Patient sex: F
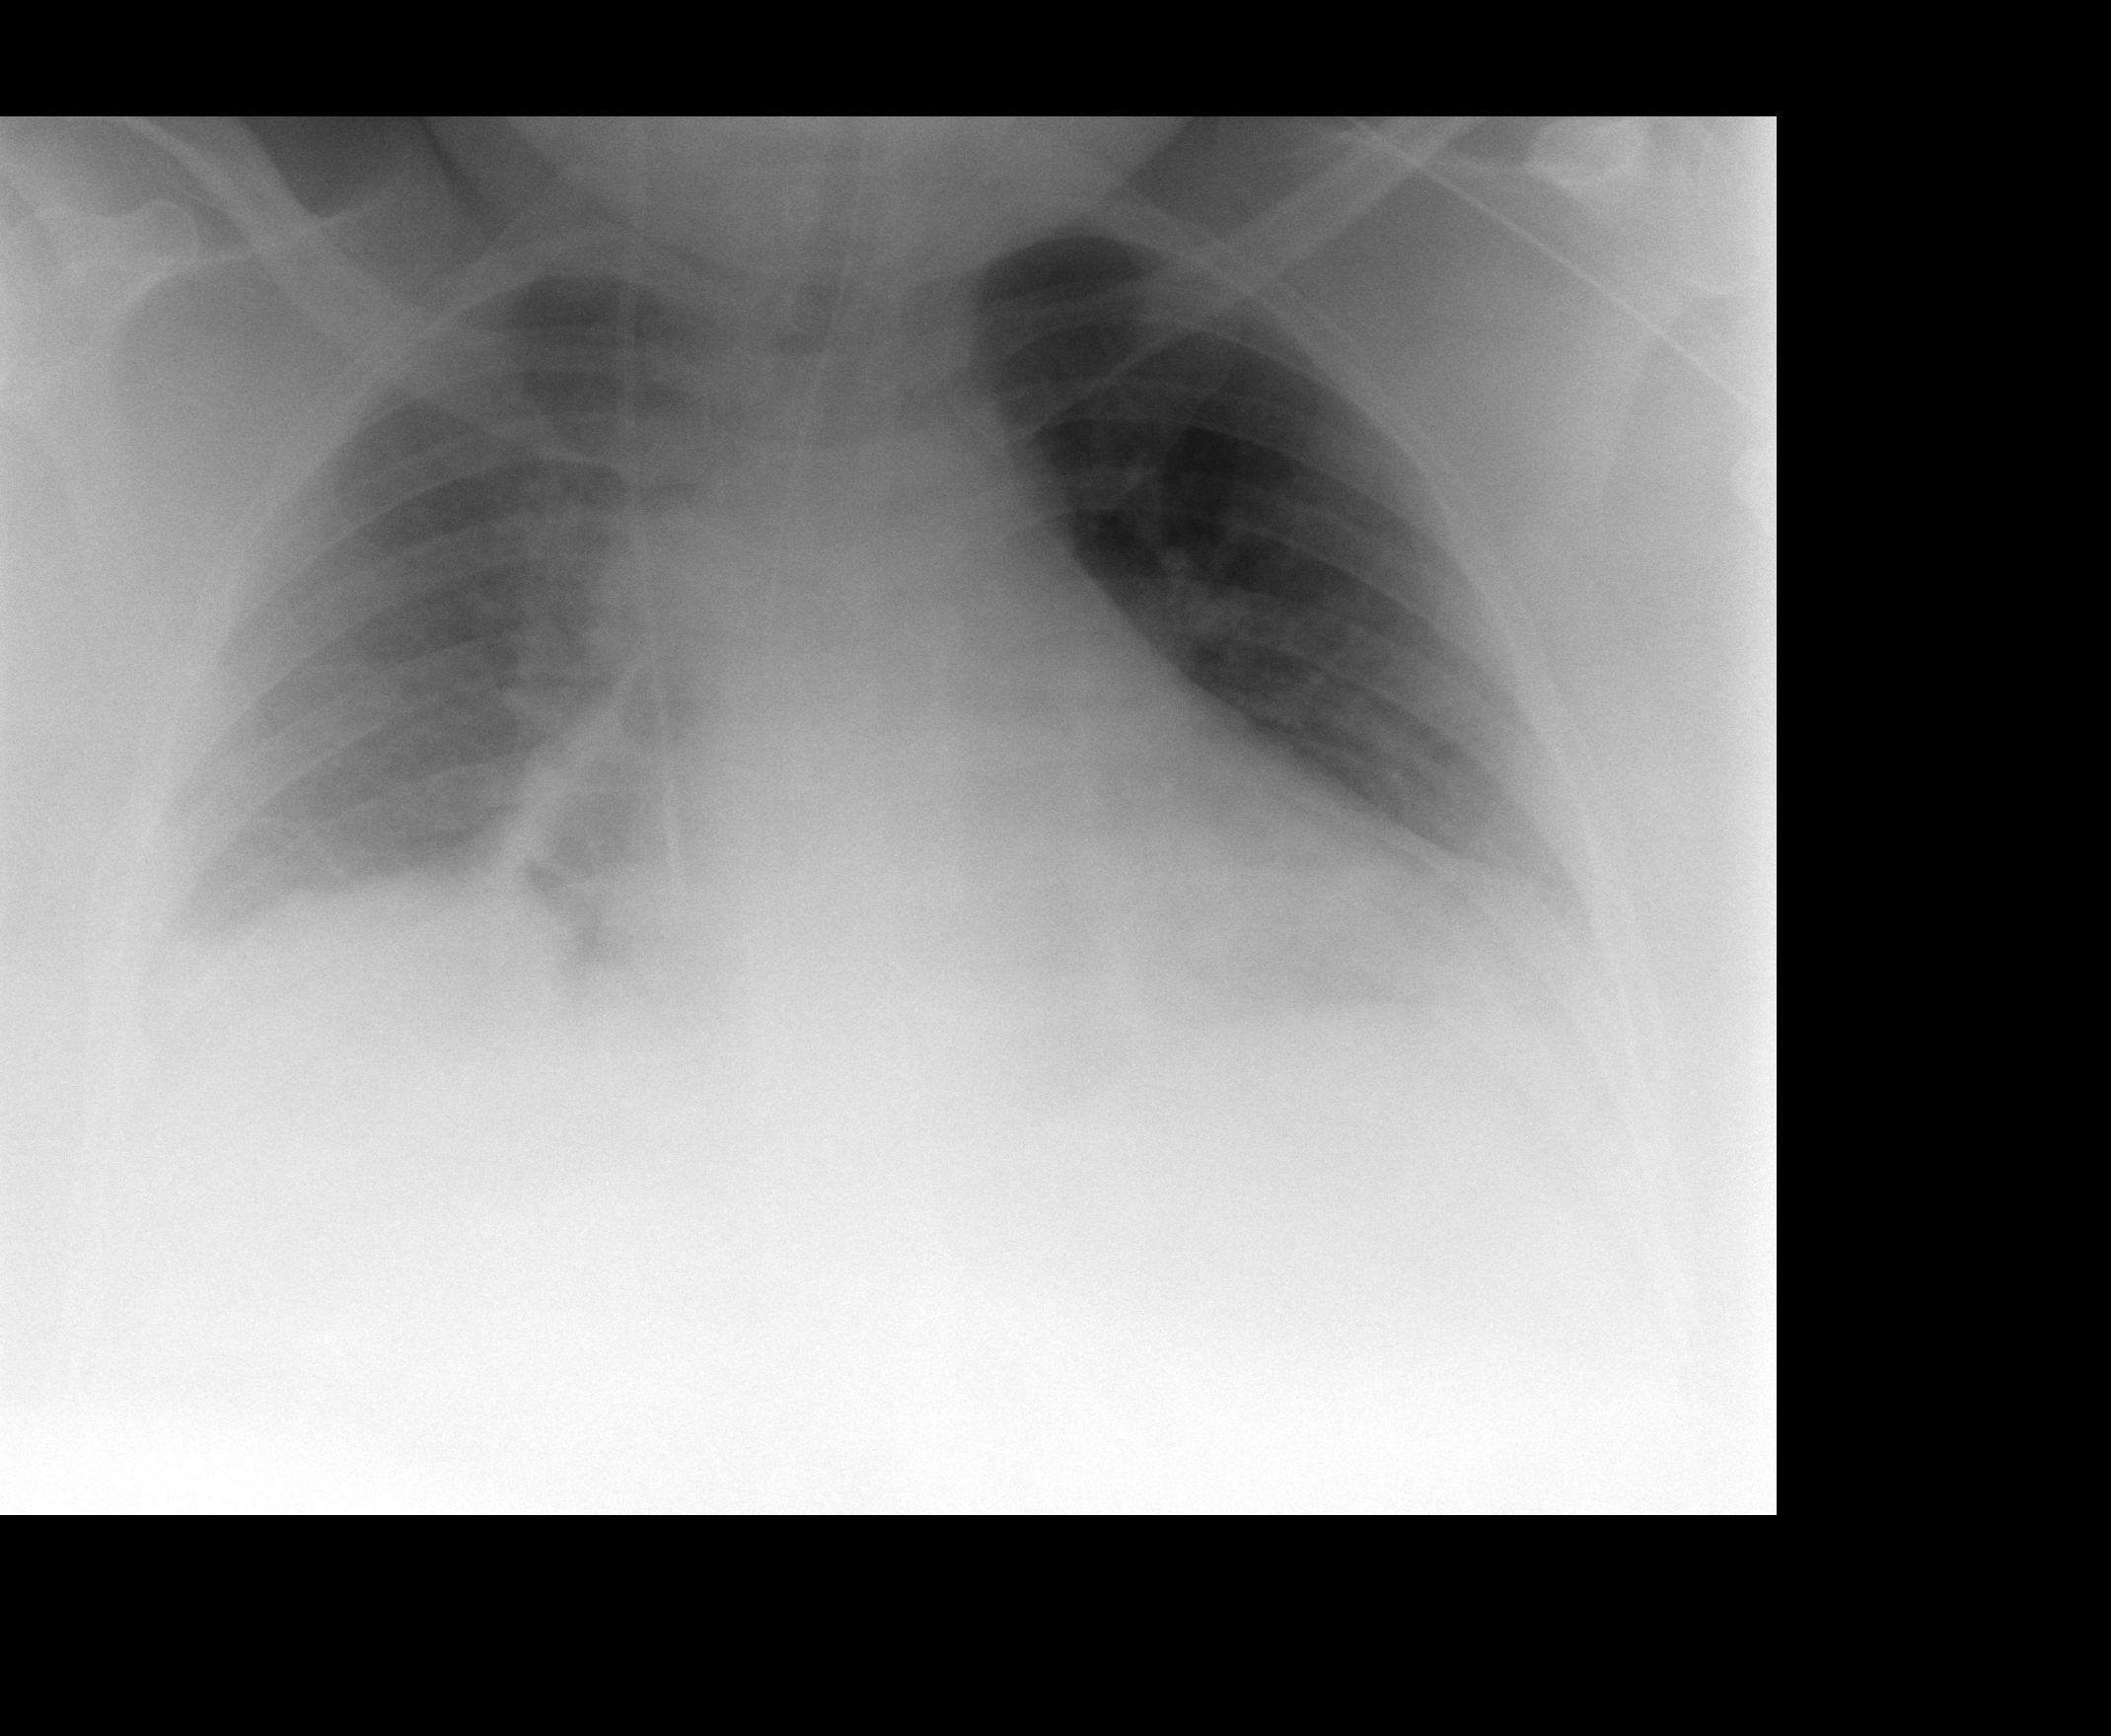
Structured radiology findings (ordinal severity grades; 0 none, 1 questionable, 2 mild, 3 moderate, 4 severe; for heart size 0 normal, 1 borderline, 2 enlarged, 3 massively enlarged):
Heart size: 2
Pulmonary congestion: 2
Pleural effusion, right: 0
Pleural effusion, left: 0
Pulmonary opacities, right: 2
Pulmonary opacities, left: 0
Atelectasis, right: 2
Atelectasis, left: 2